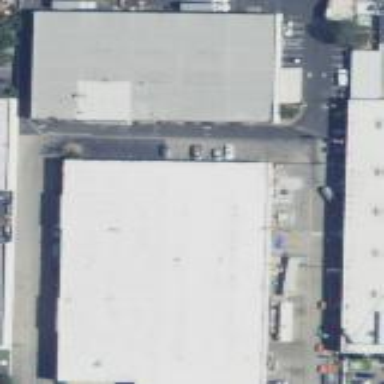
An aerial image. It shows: Warehouse.